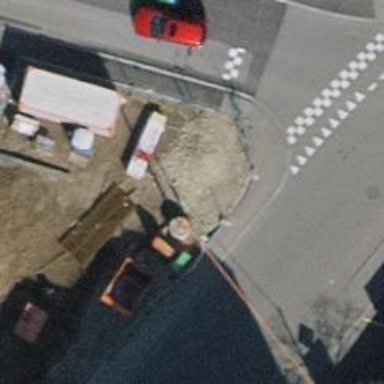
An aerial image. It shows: Bicycle parking area with stands available.